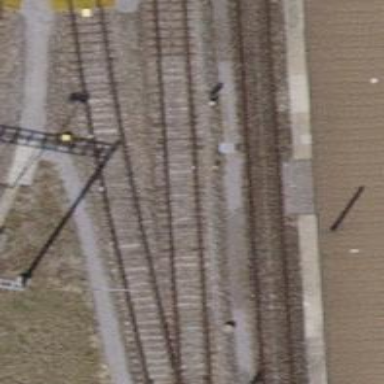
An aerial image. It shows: Electrified rail siding with contact line.